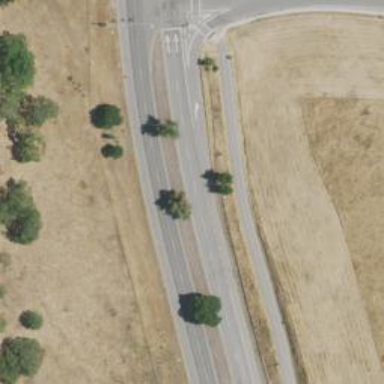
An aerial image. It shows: Asphalt trunk highway which is also expressway.